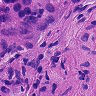
Metastatic tissue present: yes